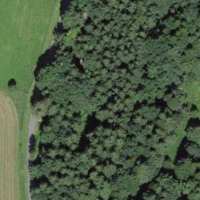
EUNIS habitat code: 43
Species observed at this site:
Silene dioica
Filipendula ulmaria